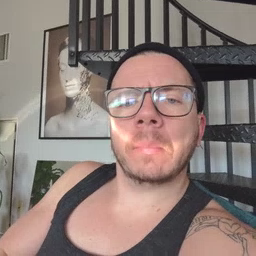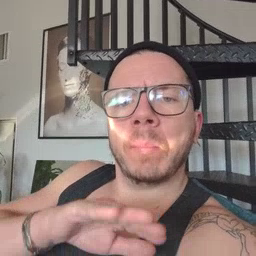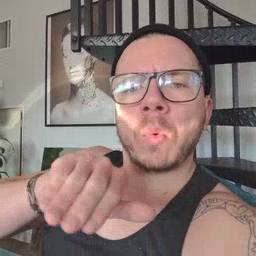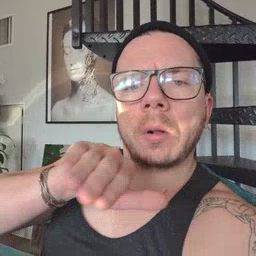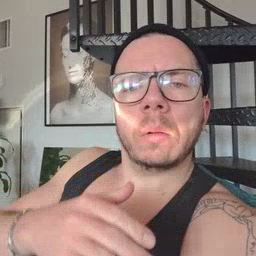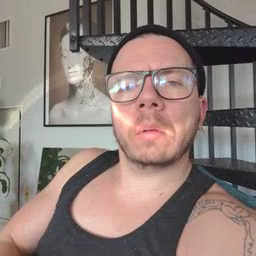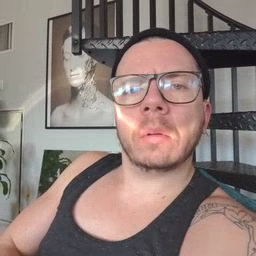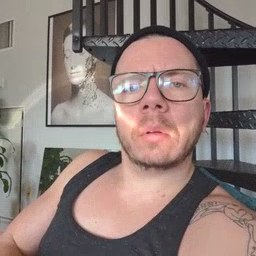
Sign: pool